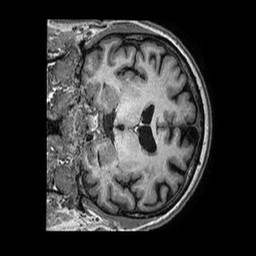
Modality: T1w
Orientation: coronal
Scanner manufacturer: philips
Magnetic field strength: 3 T
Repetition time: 0.006613 s
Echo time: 0.002958 s